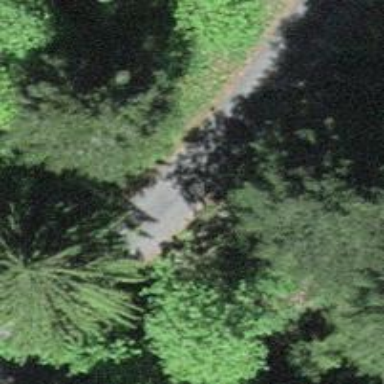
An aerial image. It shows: Unclassified road with asphalt surface.